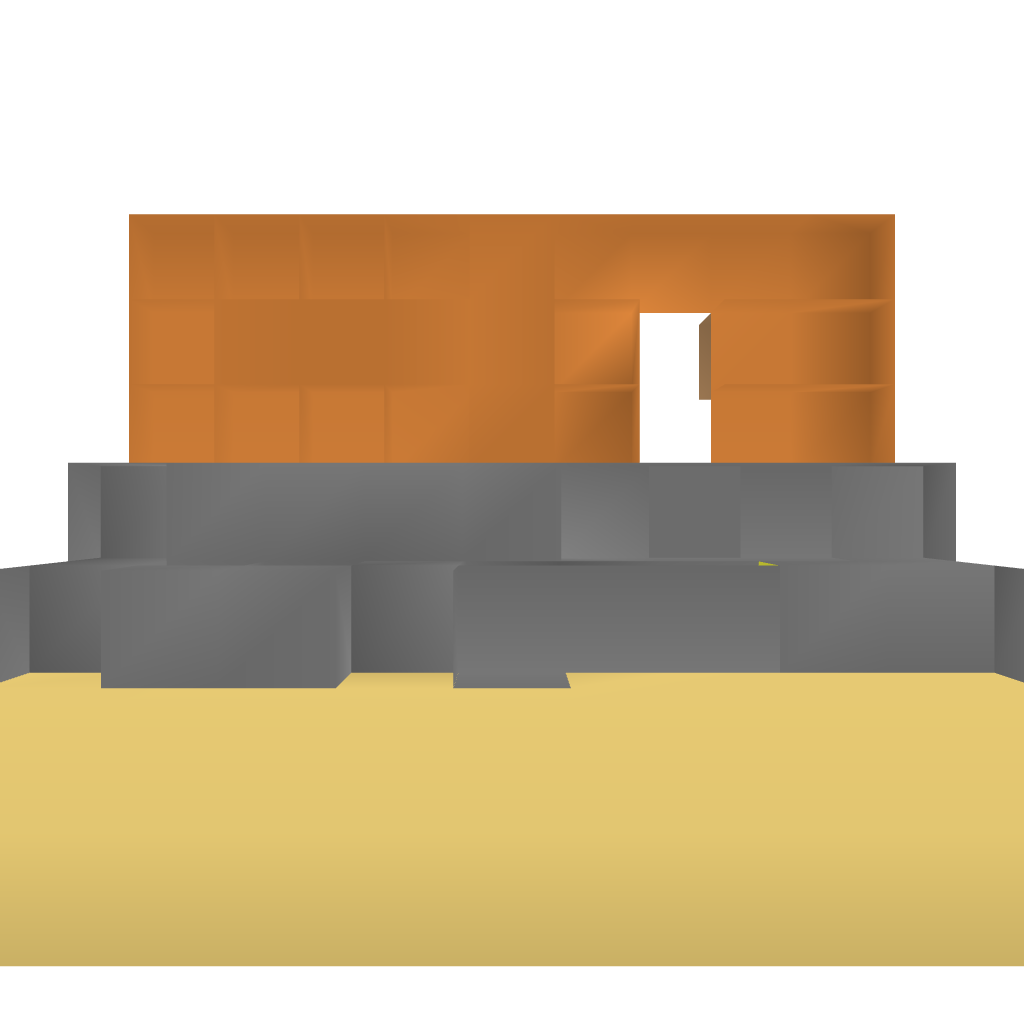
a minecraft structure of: Invisible Door Schematic bad low quality